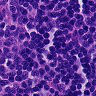
Metastatic tissue present: no